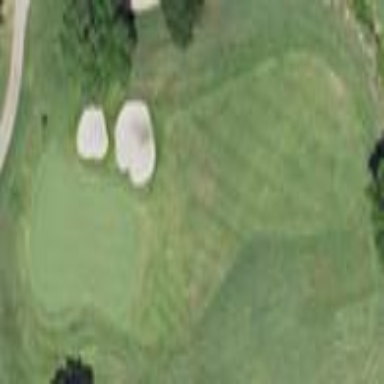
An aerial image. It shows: Golf rough area.